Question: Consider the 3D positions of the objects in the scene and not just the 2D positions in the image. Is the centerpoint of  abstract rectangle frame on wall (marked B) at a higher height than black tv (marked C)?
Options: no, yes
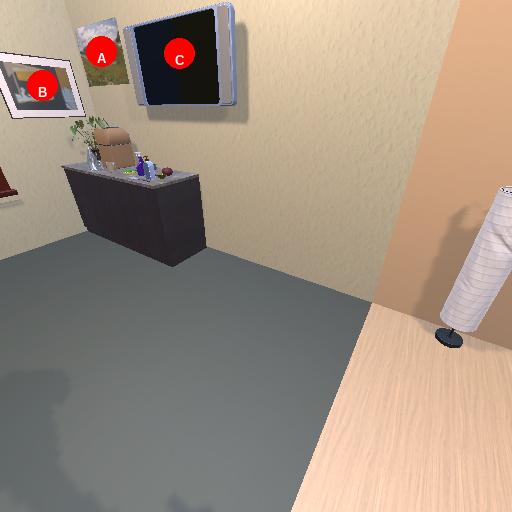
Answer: no